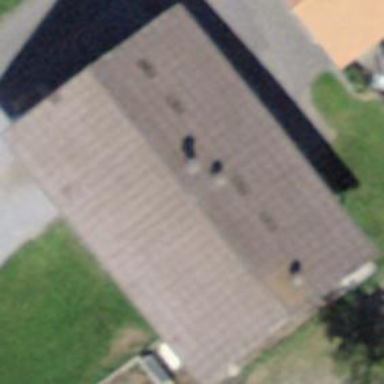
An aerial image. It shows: Barn.